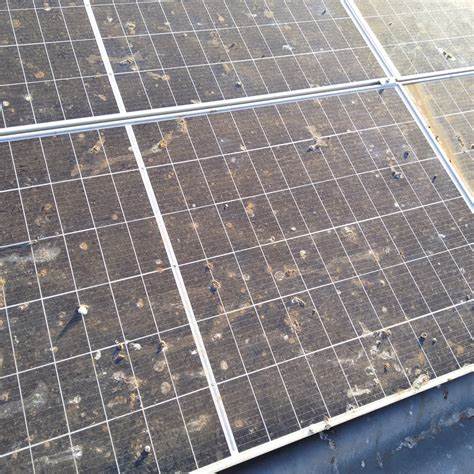
Label: Bird-drop